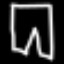
Label: pants